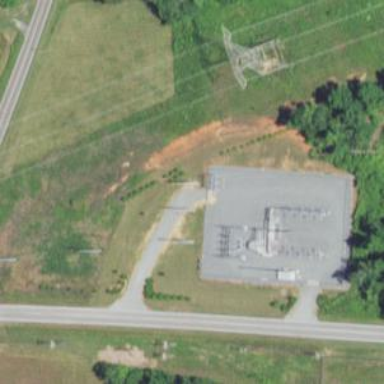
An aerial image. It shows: Distribution substation surrounded by fence.